Question: I'm struggling with some code and cannot see what is the problem.
I cannot load embedded chm help file from resources in project, but on some "remote" path it works flawlessly.
'''
private void help_Click(object sender, EventArgs e)
{
//System.Windows.Forms.Help.ShowHelp(this,"file://C:\Users\user\Desktop\htmlCHM\Administration.chm", "DodavanjeKorisnika.htm");
System.Windows.Forms.Help.ShowHelp(this, "ICTSIbilling.Resources.Administration.chm", "DodavanjeKorisnika.htm");
}
'''

if you see the path on solution explorer for Administration.chm is under ICTSIbilling.Resources.Admininistration.chm
what I did wrong?
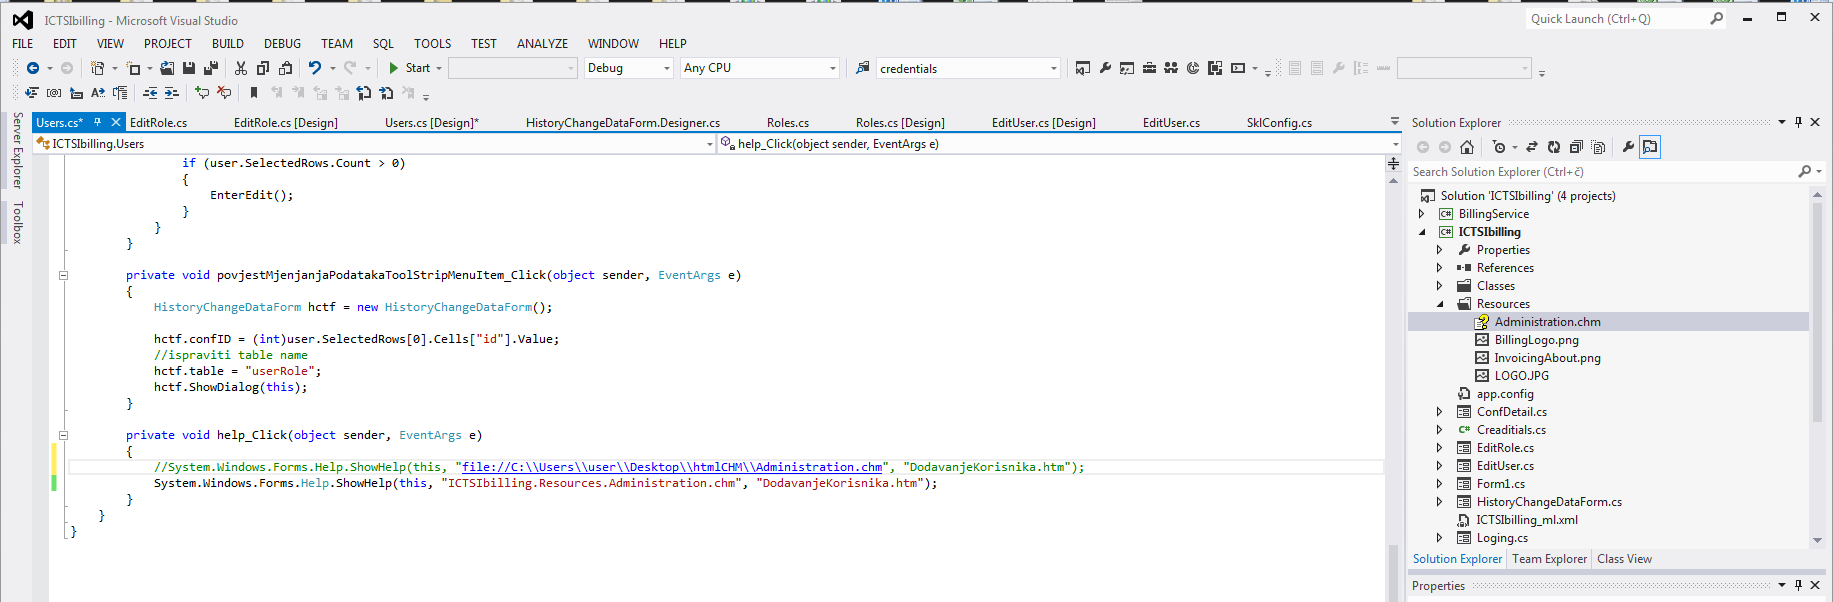
Answer: I found another solution that works for me and I wish to share with others that are planning to implement similar thing. First I have created folder "Files" in which I have placed .chm file. after that I have used Directory class to get current directory:
'''
private void help_Click(object sender, EventArgs e)
{
path = Directory.GetCurrentDirectory();
//izmjeniti htm naziv file
System.Windows.Forms.Help.ShowHelp(this, "file://" + path + "\Files\Administration.chm", "DodavanjeKorisnika.htm");
}
'''
After I have done this part, I have added chm file into Folder directory, and in VS I have click chm file, and choose: Build Action "Content" and Copy to Output Directory: "Copy always".
Basically this should work for everyone because, while deploying app with One Click Deploy, it will create/copy Folder structure with chm file, plus using method get current directory and concatenate it with that folder and file, you provide necessary path to this file...
Cheers :)